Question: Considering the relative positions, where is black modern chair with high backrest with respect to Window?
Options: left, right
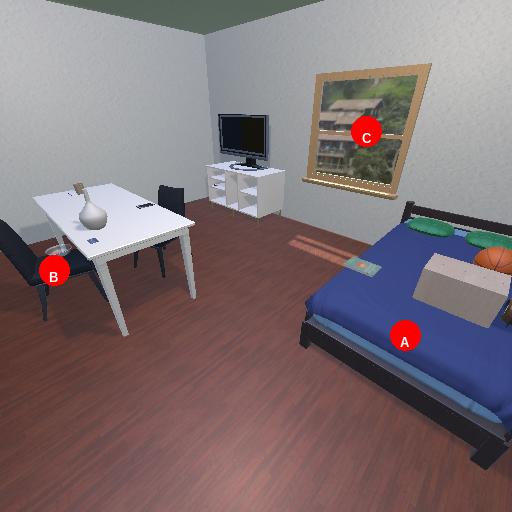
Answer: left